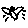
Label: bird